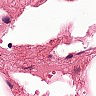
Metastatic tissue present: no